Field crop: maize
Growth stage: 2
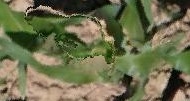
Species: maize